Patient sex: M
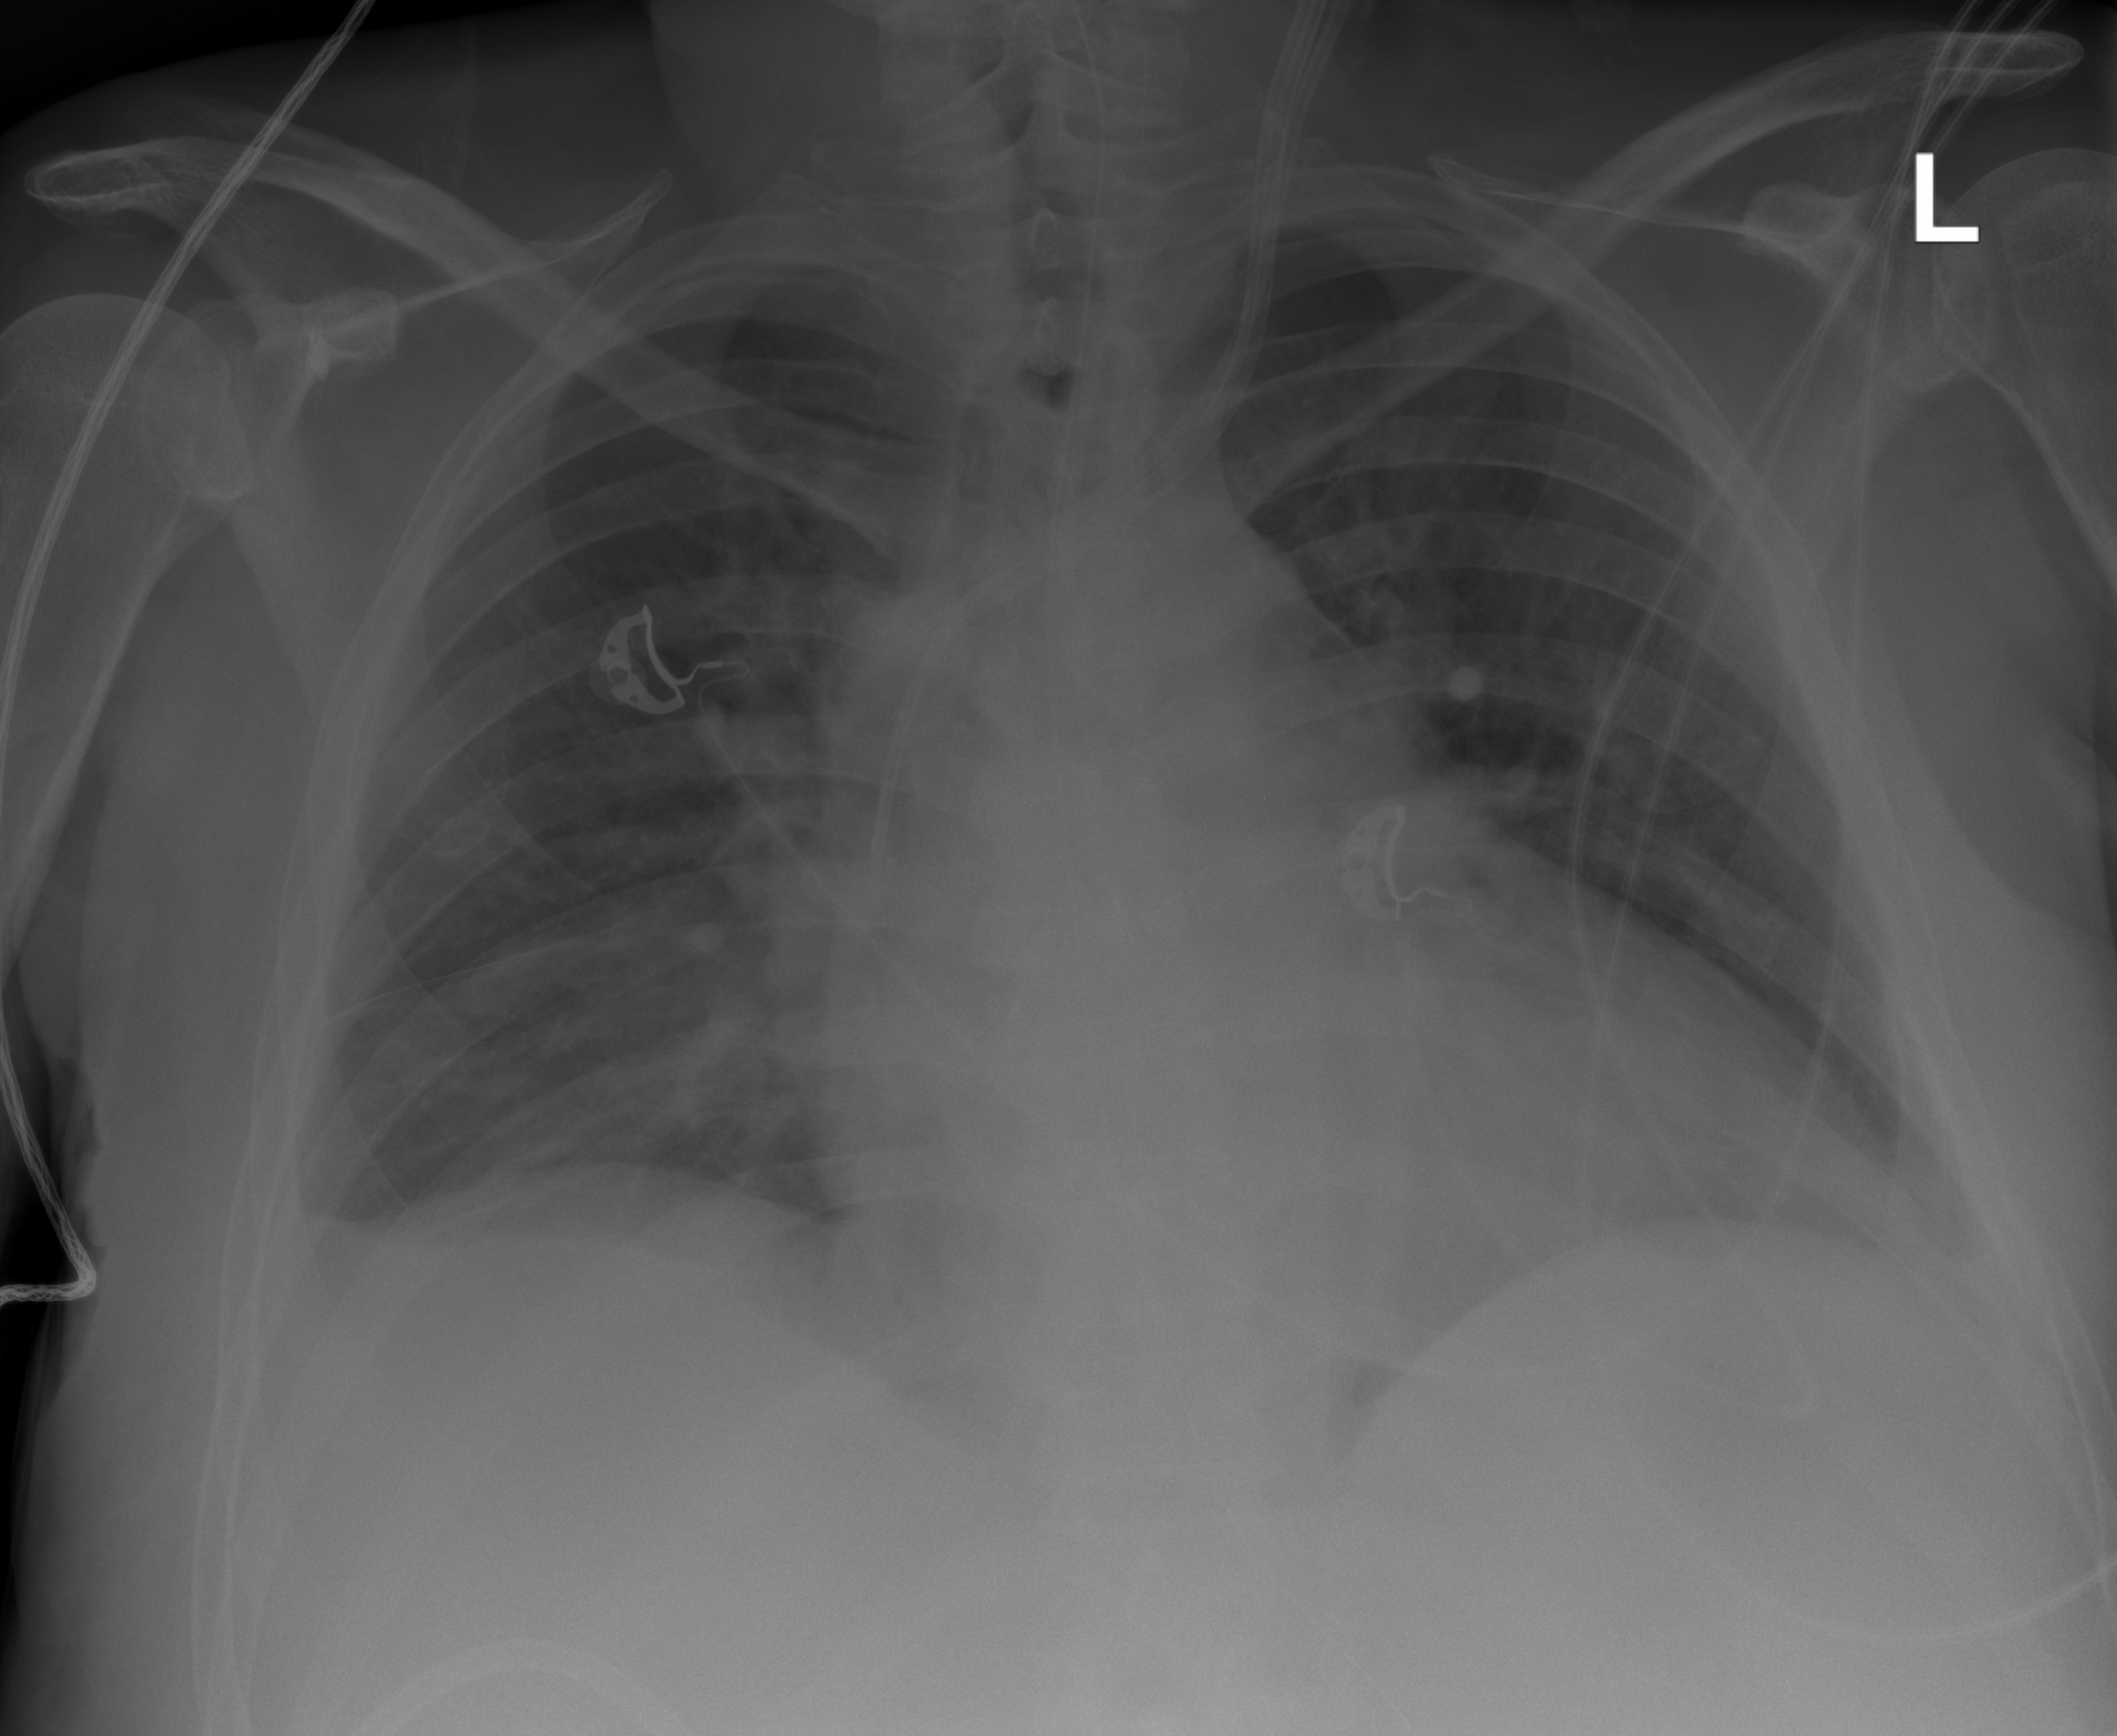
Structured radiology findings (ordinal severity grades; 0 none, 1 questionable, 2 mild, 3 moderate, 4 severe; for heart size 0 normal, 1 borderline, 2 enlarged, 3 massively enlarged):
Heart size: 3
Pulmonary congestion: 0
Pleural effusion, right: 2
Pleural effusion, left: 1
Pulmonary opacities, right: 0
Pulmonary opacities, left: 0
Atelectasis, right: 2
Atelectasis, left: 2